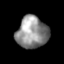
Tissue: lung
Cell type: Epithelial cells
Senescence score: 0.5489
Nuclear area (px): 983
Mean DAPI intensity: 141.576